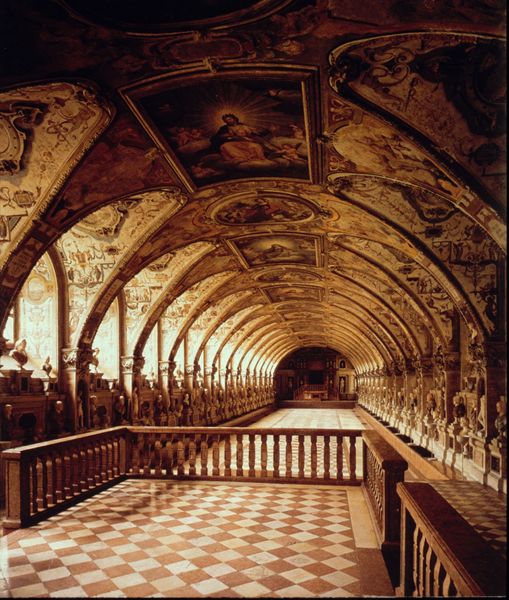
Titel: Antiquarium
Künstler: Jacopo Strade
Standort: München
Institution: Residenz
Schlagwörter: gemälde, himmel, schatten, weiß, wolken, ocker, braun, fenster, holz, kariert, licht, marmor, raum, säulen, gebäude, rot, schloss, zaun, beige, malerei, schachbrett, kappen, barock, lang, brüstung, gatter, kirche, boden, gold, reich, decke, bühne, rechts, renaissance, rund, engel, putte, wangen, bilder, bogen, perspektive, leer, empore, saal, kuppel, treppe, büste, wandgemälde, stuck, geländer, lichteinfall, edel, marmoriert, bemalt, galerie, halle, flucht, foto, fotografie, photographie, fussboden, eingang, erker, gang, keller, umgang, gewölbe, antike, kloster, münchen, balustrade, links, strahlen, porträts, hinten, fliesen, kacheln, mosaik, altar, kathedrale, photo, rauten, schranke, heiligenschein, skulpturen, gruft, nimbus, christus, jesus, residenz, fresken, herzog, grotte, kapelle, heiliger, ballustrade, bibliothek, sammlung, kassetten, kassettendecke, deckengemälde, fresko, loggia, golden, fließen, büsten, putten, sakral, fresco, absperrung, tunnel, antikensammlung, tonne, kreuzgang, nischen, deckenmalerei, tonnengewölbe, festsaal, strebepfeiler, venice, antiquarium, ballsaal, katholisch, deckenfresko, seitenaltar, stichkappen, sustris, deckenbild, arhcitektur, deckenfreako, jess, kachelmuster, sptizbogen, dckengemälde, däulen, heiligerschein